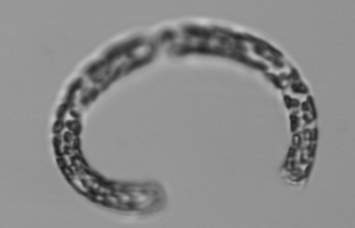
Label: Guinardia_striata